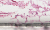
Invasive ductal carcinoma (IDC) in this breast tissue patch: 0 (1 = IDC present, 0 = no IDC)